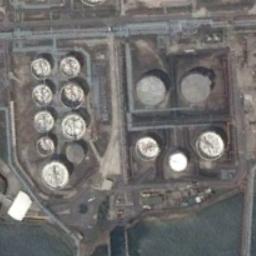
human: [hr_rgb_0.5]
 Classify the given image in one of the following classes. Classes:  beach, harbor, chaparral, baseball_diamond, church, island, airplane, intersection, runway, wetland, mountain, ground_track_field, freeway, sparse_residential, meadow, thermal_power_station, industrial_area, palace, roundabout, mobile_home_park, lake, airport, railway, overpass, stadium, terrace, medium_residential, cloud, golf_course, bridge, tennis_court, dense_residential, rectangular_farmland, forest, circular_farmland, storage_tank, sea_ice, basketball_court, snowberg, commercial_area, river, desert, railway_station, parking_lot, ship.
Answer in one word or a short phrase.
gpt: storage_tank